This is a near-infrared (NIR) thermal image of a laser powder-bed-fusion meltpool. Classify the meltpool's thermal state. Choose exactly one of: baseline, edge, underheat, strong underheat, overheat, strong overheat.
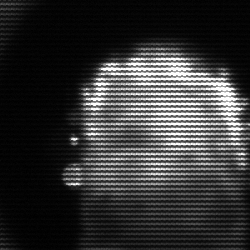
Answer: baseline